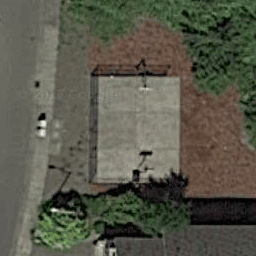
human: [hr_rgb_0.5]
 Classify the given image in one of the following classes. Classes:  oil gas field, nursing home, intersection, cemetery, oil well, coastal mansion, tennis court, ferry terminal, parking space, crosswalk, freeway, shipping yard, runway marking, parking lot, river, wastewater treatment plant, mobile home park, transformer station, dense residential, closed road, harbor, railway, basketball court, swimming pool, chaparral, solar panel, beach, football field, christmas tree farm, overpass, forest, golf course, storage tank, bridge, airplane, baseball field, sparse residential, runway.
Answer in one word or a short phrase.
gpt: basketball court